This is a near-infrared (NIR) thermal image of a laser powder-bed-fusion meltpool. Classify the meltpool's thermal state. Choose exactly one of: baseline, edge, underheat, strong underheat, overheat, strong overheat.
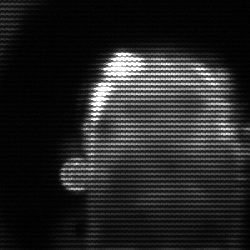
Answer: baseline